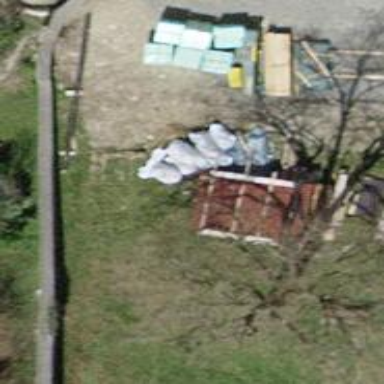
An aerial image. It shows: Bench for seating.